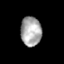
Tissue: skin
Cell type: Epithelial cells
Senescence score: 0.228
Nuclear area (px): 596
Mean DAPI intensity: 169.705